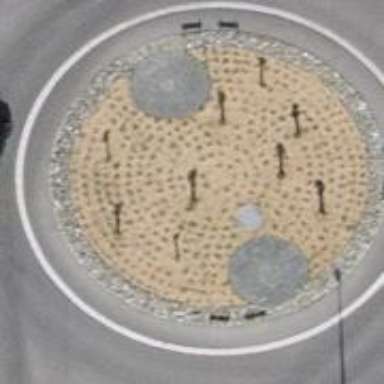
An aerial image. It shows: Secondary road with asphalt surface leading to roundabout junction.